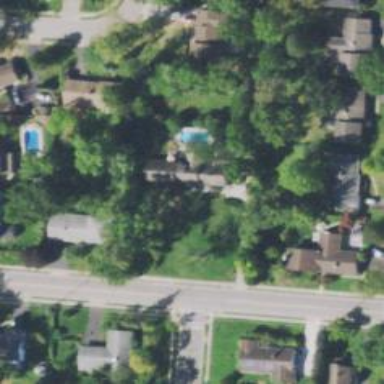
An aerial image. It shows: Residential driveway serving as service road.